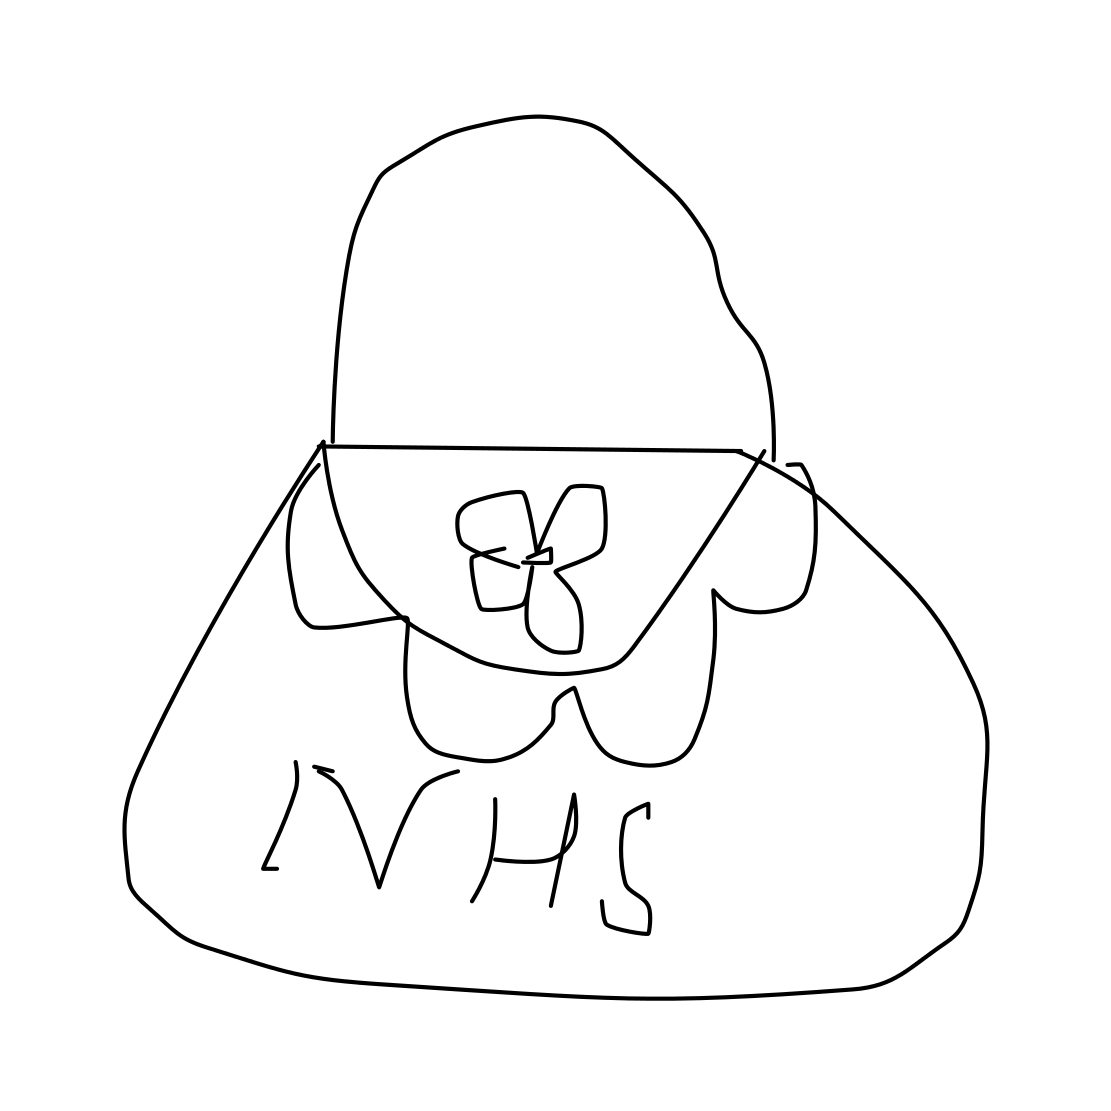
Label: purse